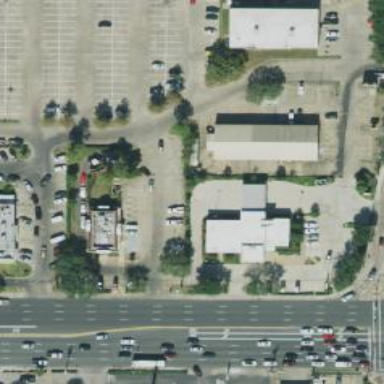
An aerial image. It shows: Parking space is available.